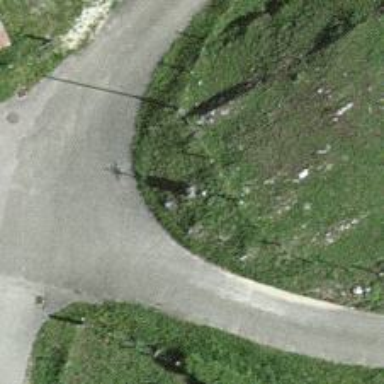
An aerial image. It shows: Historic wayside cross.